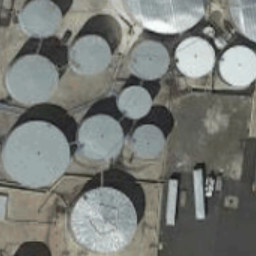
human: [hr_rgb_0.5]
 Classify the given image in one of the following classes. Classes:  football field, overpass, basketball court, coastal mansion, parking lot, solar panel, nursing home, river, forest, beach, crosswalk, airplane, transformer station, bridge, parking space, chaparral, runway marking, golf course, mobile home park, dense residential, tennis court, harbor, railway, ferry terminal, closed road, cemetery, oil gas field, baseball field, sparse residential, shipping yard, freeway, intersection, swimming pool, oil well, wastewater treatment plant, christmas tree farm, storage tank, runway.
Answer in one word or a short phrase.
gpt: storage tank